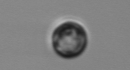
Label: Dinophyceae